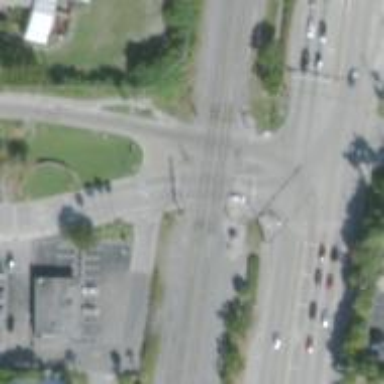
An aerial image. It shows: Crossing for the railway.